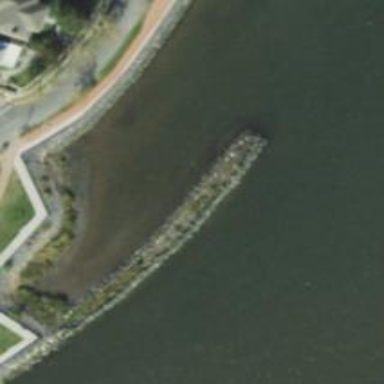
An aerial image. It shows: Breakwater structure.